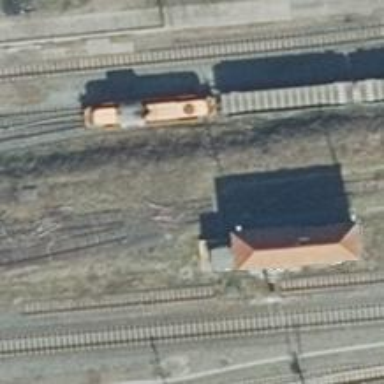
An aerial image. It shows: Abandoned railway yard.